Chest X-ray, AP view. Patient: 54 years old, sex M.
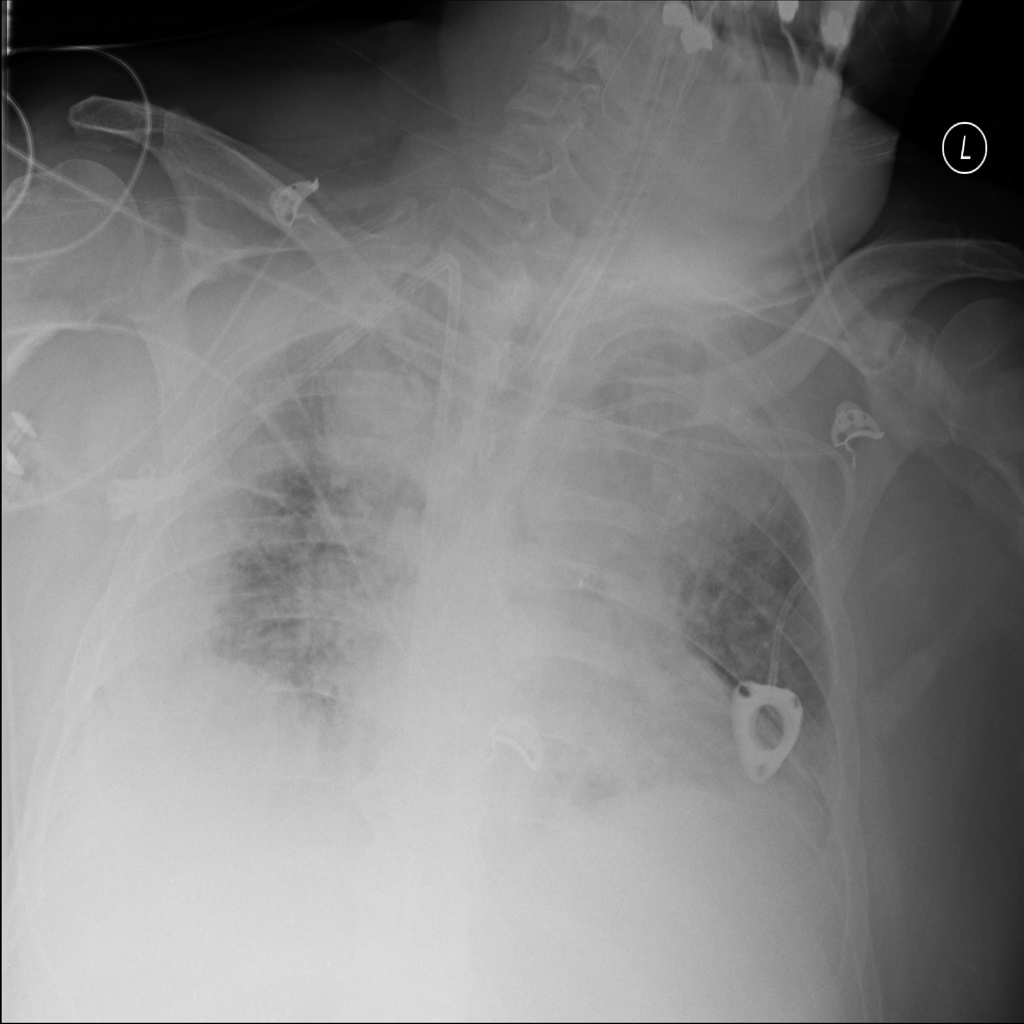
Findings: Atelectasis, Mass